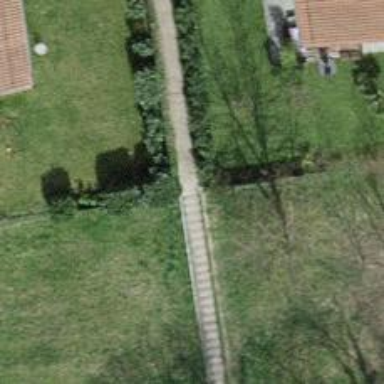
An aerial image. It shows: Road with steps.